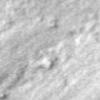
Label: no_change